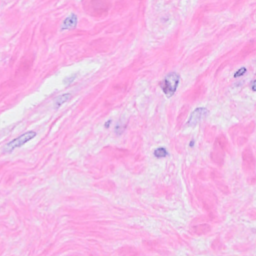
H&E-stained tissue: Breast